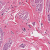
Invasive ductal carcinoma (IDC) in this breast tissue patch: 0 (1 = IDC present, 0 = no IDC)